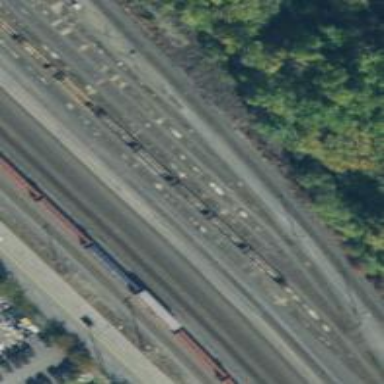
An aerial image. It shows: Railway yard.